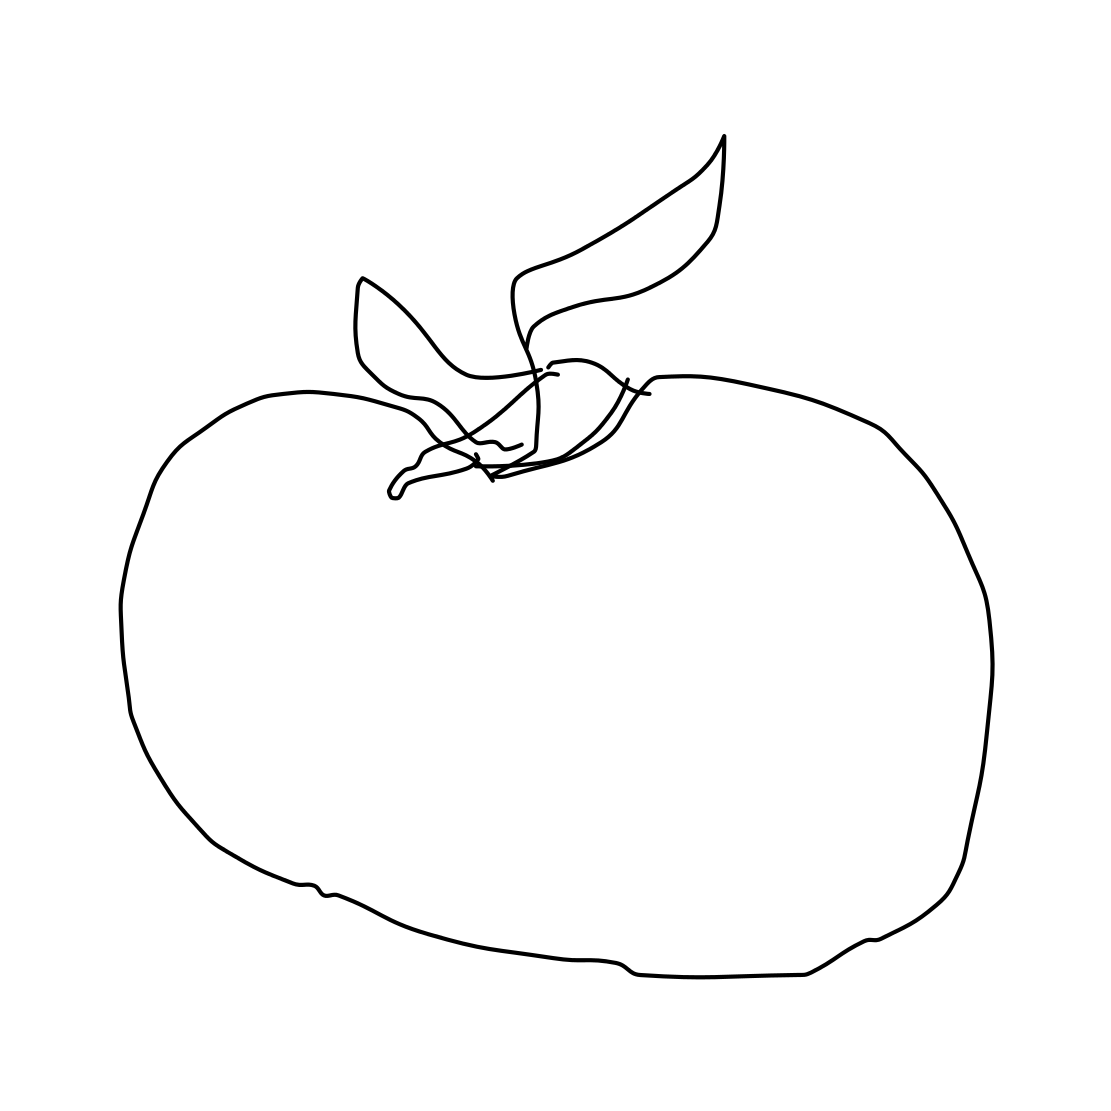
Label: apple